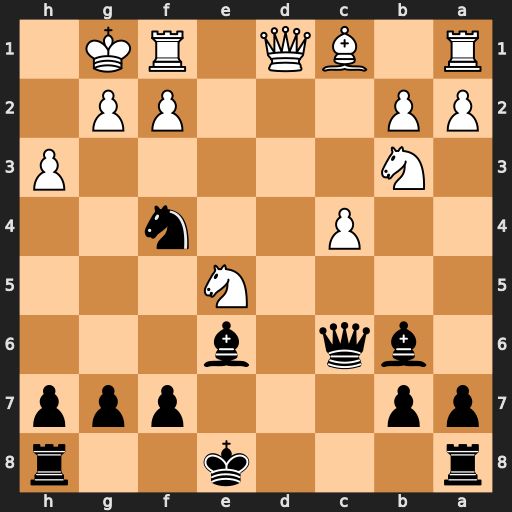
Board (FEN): r3k2r/pp3ppp/1bq1b3/4N3/2P2n2/1N5P/PP3PP1/R1BQ1RK1
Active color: b
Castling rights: kq
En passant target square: -
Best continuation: Qxg2#